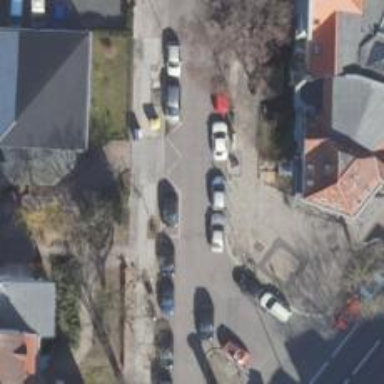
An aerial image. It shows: Residential road with asphalt surface and separate sidewalks. Parallel on-street parking lanes on the left side.